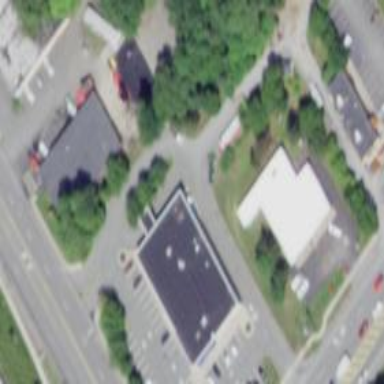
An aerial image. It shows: Pharmacy building providing healthcare services.